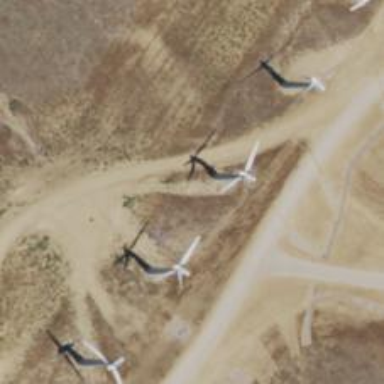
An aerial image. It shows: Wind power generator employing wind turbines.